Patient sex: M
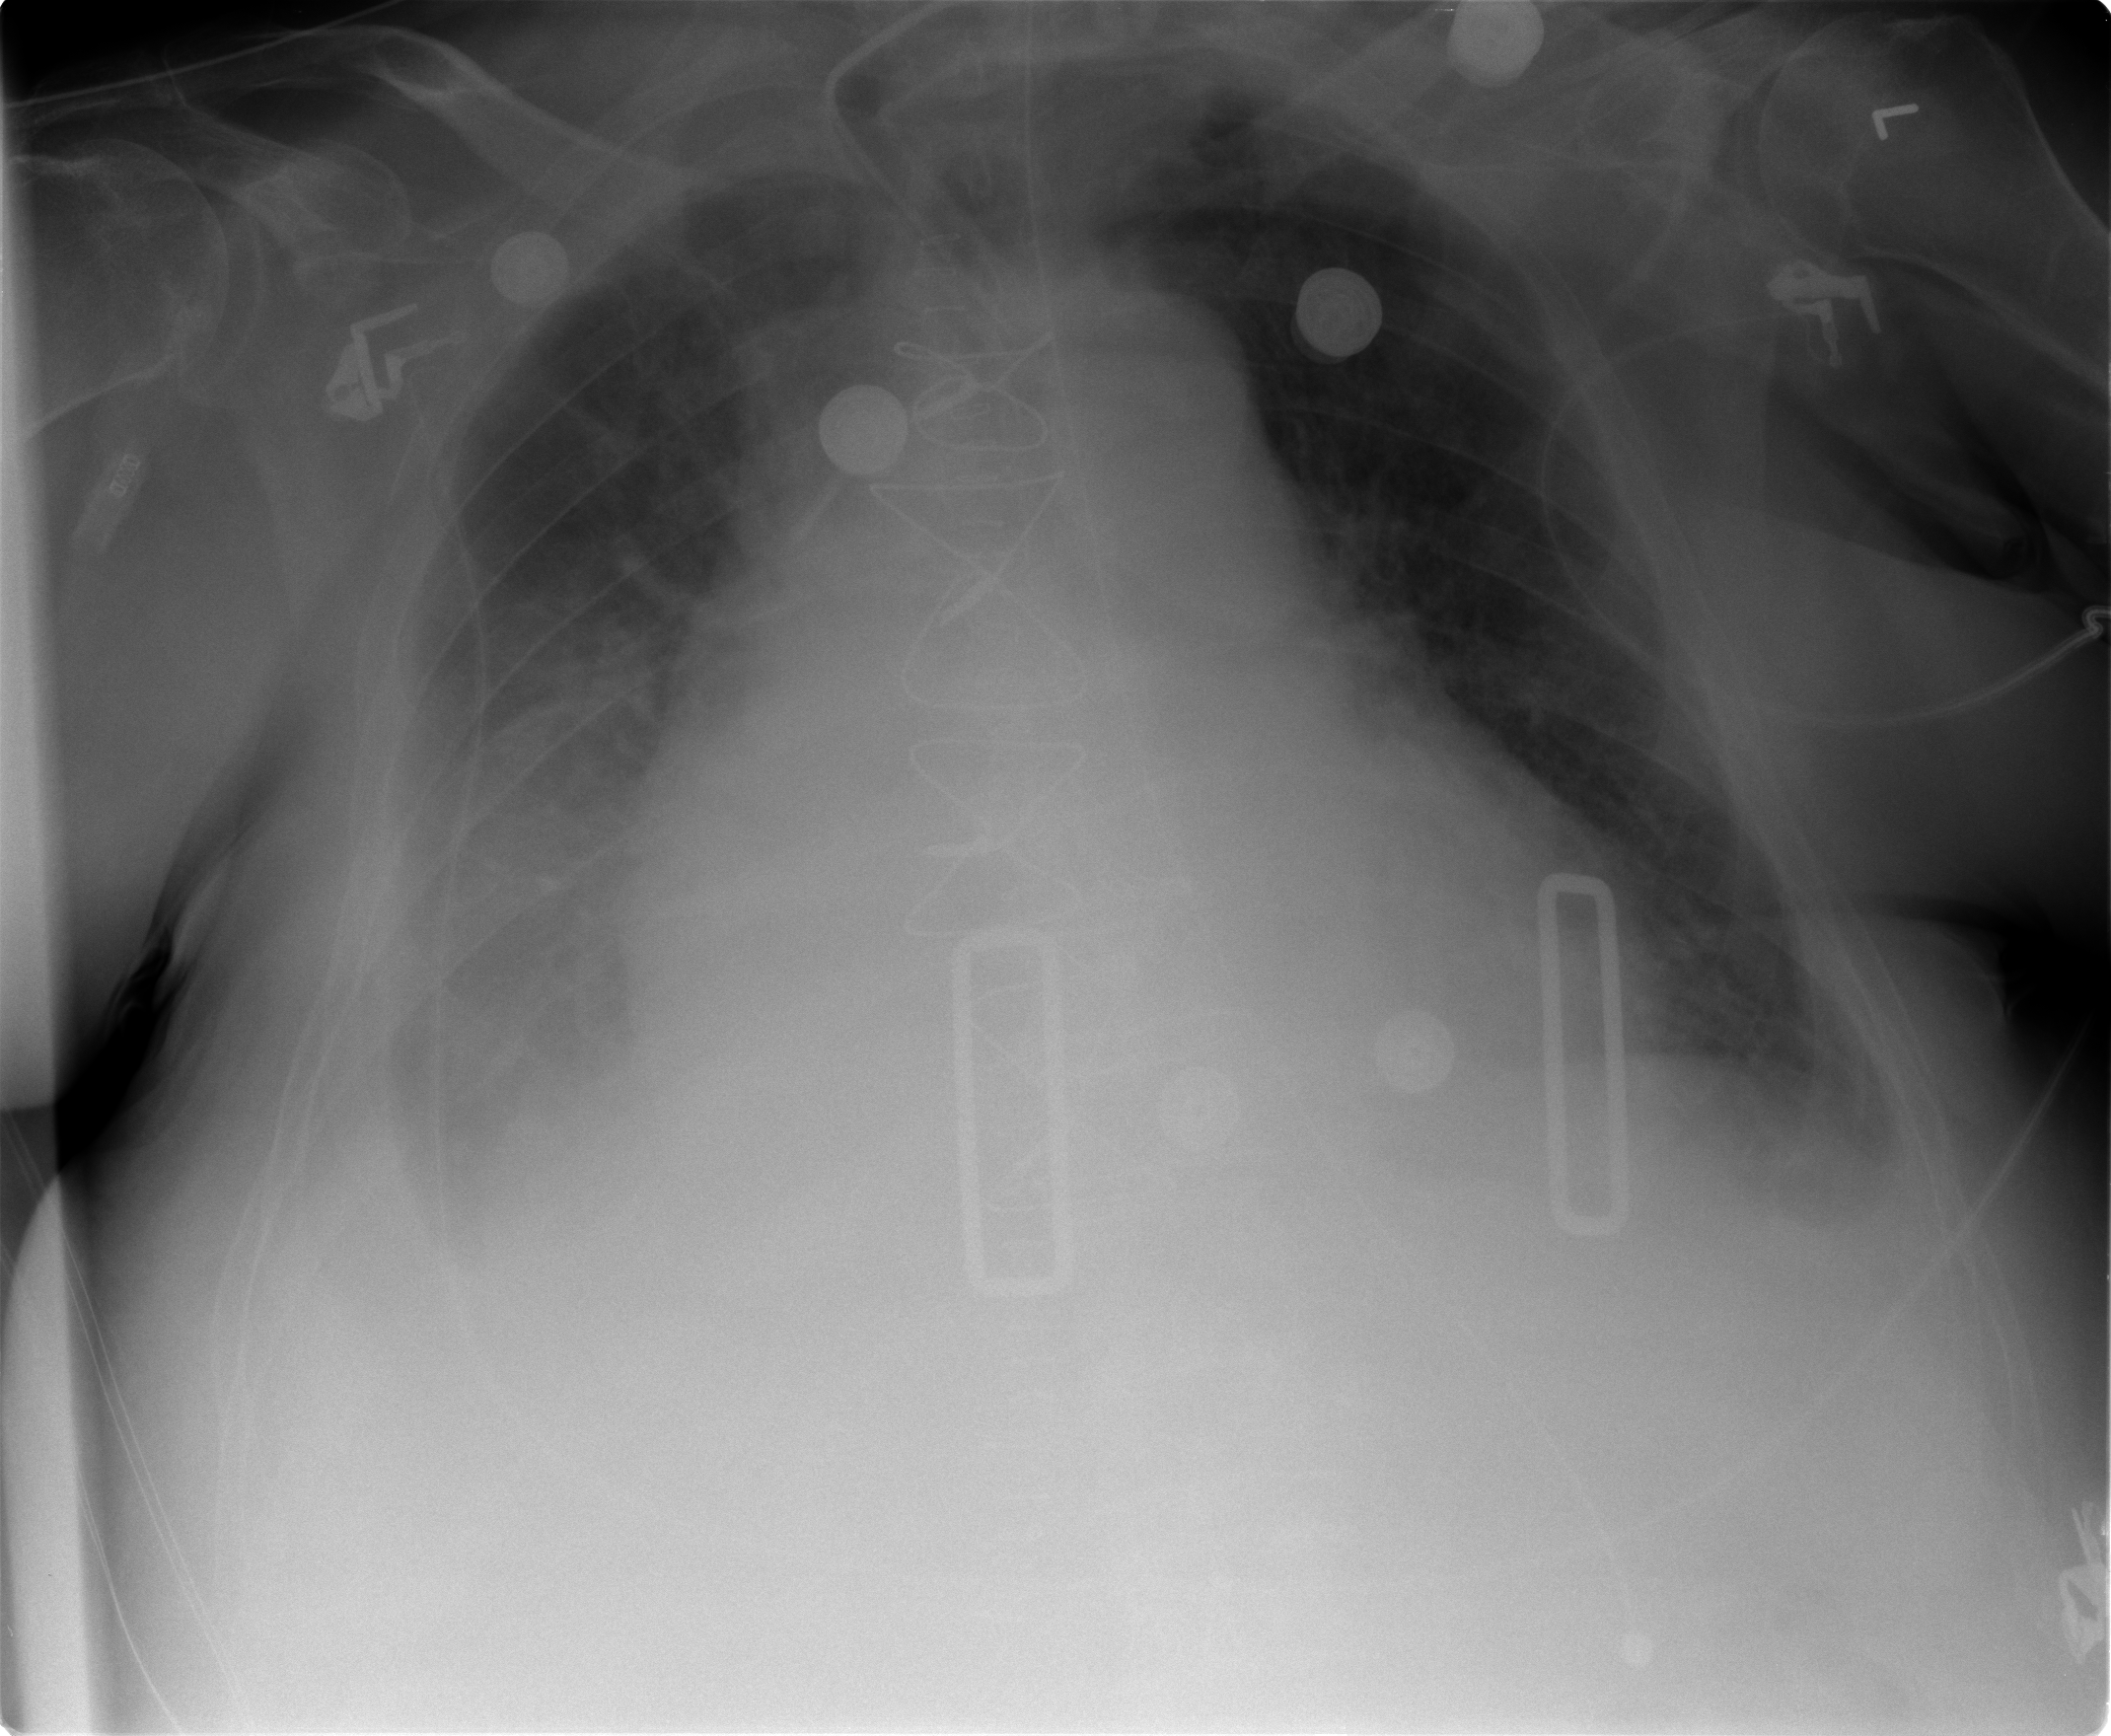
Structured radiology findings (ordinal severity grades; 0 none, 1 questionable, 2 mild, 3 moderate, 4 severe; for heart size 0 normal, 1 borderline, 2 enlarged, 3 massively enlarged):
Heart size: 2
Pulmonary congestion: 3
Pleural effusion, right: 3
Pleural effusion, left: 2
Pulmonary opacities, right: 2
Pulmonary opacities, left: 0
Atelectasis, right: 2
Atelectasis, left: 2